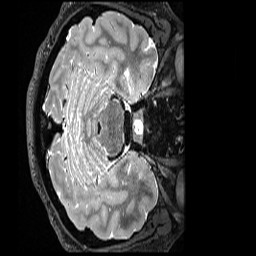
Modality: T2w
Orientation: axial
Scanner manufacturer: siemens
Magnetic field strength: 3 T
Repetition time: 3.2 s
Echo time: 0.563 s